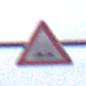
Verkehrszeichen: UnebeneFahrbahn
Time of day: MorningAfternoon
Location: Outdoor (Suburban)
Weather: Overcast
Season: NotSpecified
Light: Natural